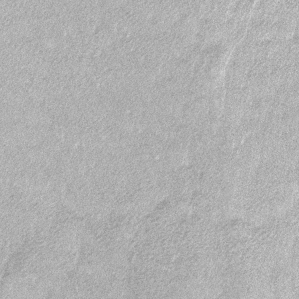
Label: frost